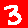
Digit: 3